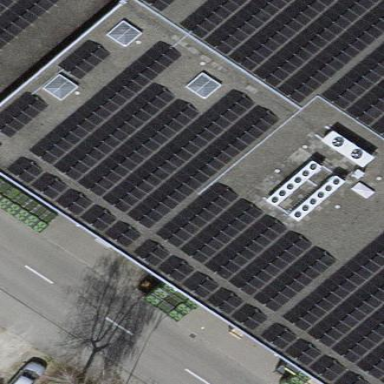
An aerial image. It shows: Solar power generator utilizing photovoltaic technology with solar photovoltaic panels.